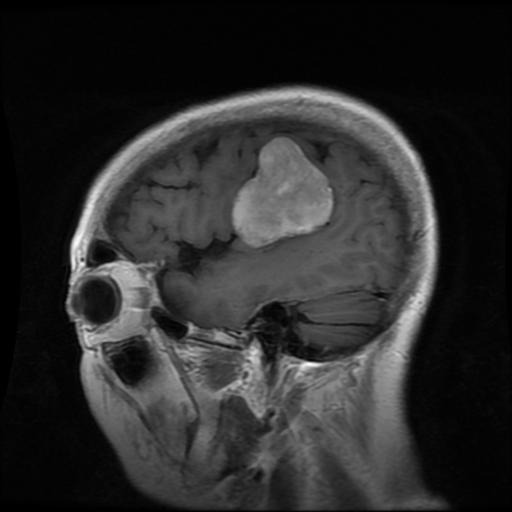
Label: meningioma